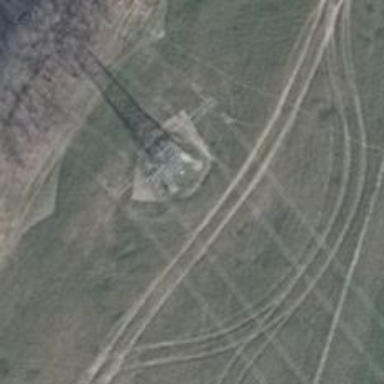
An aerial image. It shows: Power tower.